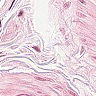
Metastatic tissue present: no